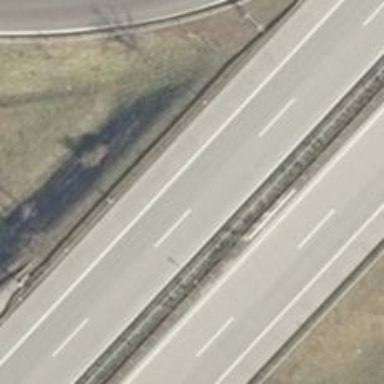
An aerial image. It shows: Motorway with concrete surface.